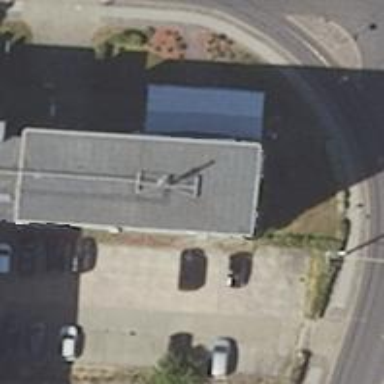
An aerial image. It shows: Bar.